Question: I have a root view in a navigation controller that isn't conforming to the right length and I don't know how to fix it using IB.
<URL>.
The view hierarchy is displayed below with the view I deem is the problem outlined in blue. It's not stretching to the bottom which is why I deduct the black bar is displaying underneath it. Any suggestions?

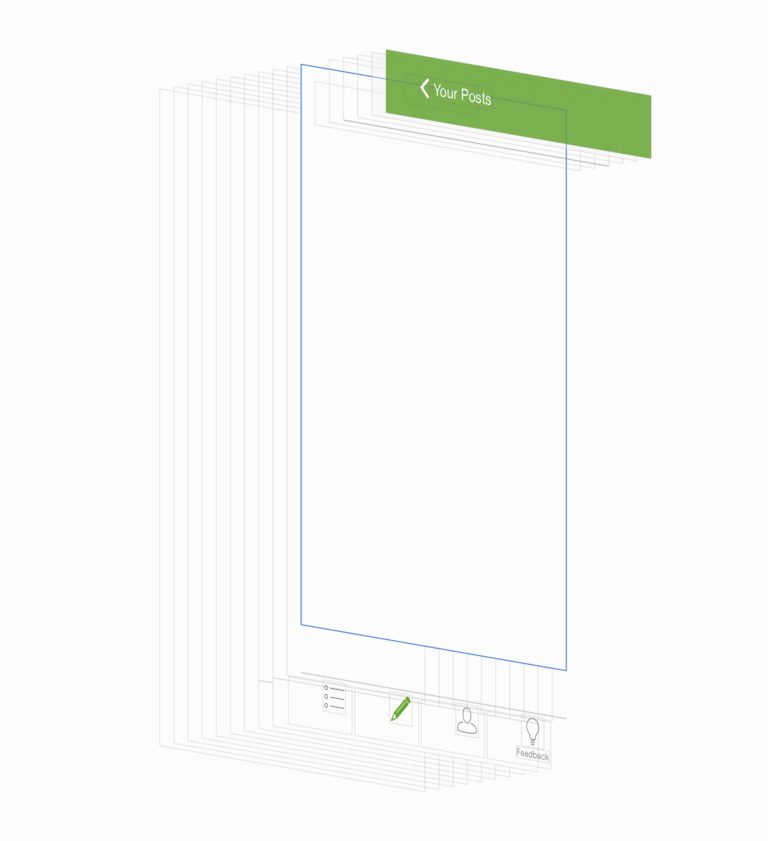
Answer: To solve this issue, I used the view debugger to capture the view hierarchy of both another navigation push segue that was working properly and this one. This showed me that the black rectangle area was reserved for showing a UIToolbar. Since you can't hide or show toolbars currently using IB, I found <URL> and then just translated it to Swift. I put the following code in my child UIViewController:
'''
override func viewWillAppear(animated: Bool) {
self.navigationController?.setToolbarHidden(true, animated: false)
}
'''
This eliminated the black rectangle.